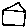
Label: house